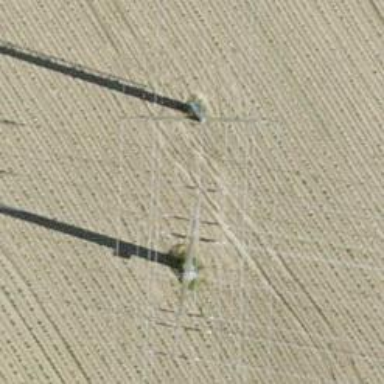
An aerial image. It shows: Power line is depicted.